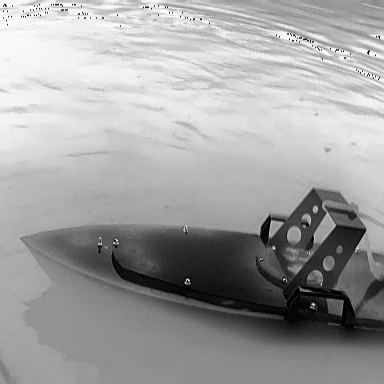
There is a canoe in the infrared image.